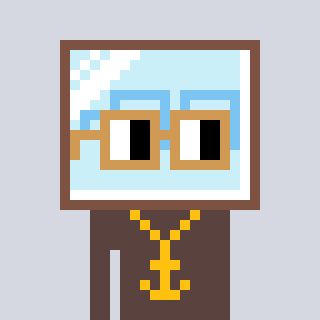
a pixel art character with square brown glasses, a mirror-shaped head and a darkbrown-colored body on a cool background